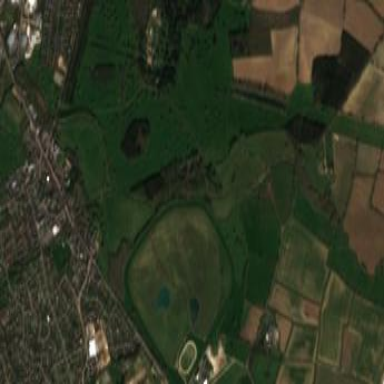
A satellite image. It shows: Grassy track suitable for horse racing. It is bridleway located within leisure land.